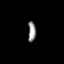
Tissue: lung
Cell type: Epithelial cells
Senescence score: 0.1927
Nuclear area (px): 158
Mean DAPI intensity: 143.658